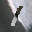
Label: 1